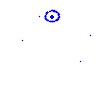
Particle: proton